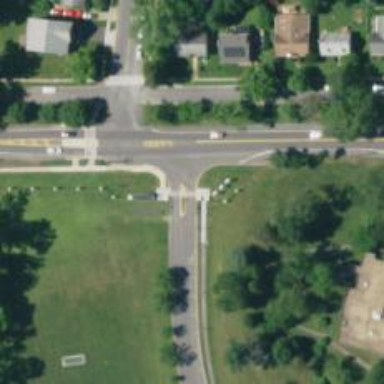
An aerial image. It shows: Unmarked road crossing.